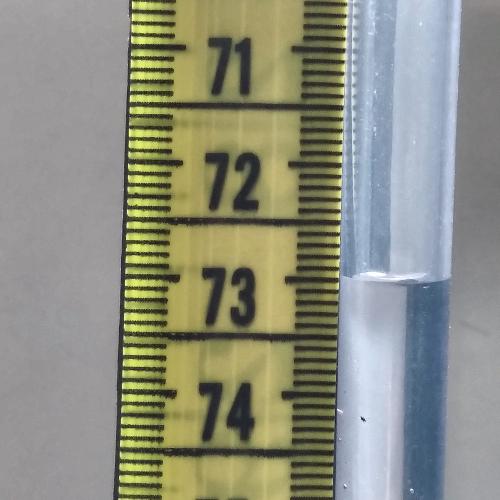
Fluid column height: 73.0 cm